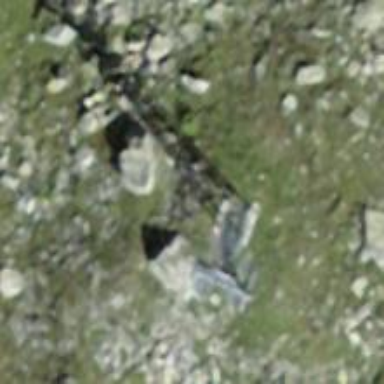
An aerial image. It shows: Chair lift.